Question: you show this image

i need add button in 7 item to last in table view.
and i need every button's different 'selector'.
this is possible?
I need code that idea.
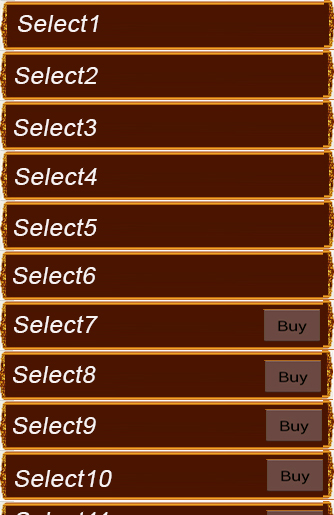
Answer: Yes ofcourse ,keep condition in cellForRowAtIndexPath method, 'indexPath.row>6' then add button otherwise left out.
Give tag value to the button and based on that tag value perform the different operations whatever you want.
place this one in 'cellForRowAtIndexPath'
'''
if(indexPath.row>6){
UIButton *checkBtnOne= [UIButton buttonWithType:UIButtonTypeCustom];
checkBtnOne.frame=CGRectMake(10, 76, 21, 21);
checkBtnOne.tag=indexPath.row;
checkBtnOne.backgroundColor=[UIColor colorWithPatternImage:[UIImage imageNamed:@"btn_radio.png"]];
[checkBtnOne addTarget:self action:@selector(radioButton:) forControlEvents:UIControlEventTouchUpInside];
[cell addSubview:checkBtnOne];
}
-(IBAction)radioButton:(id)sender{
UIButton *checkBtn=(UIButton *)sender;
// here you will get the tag value so based on that you can perform the action.
if(checkBtn.tag==6)
//first button
else if (checkBtn.tag==7)
//second button
else if (checkBtn.tag==8)
//third button
.
.
.
.
}
'''